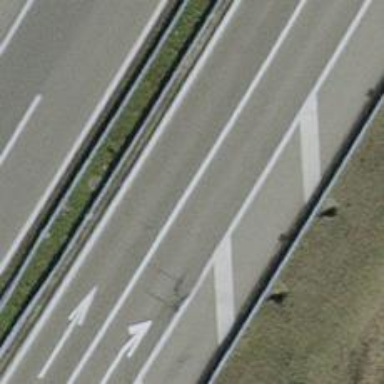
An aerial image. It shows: Asphalt motorway.